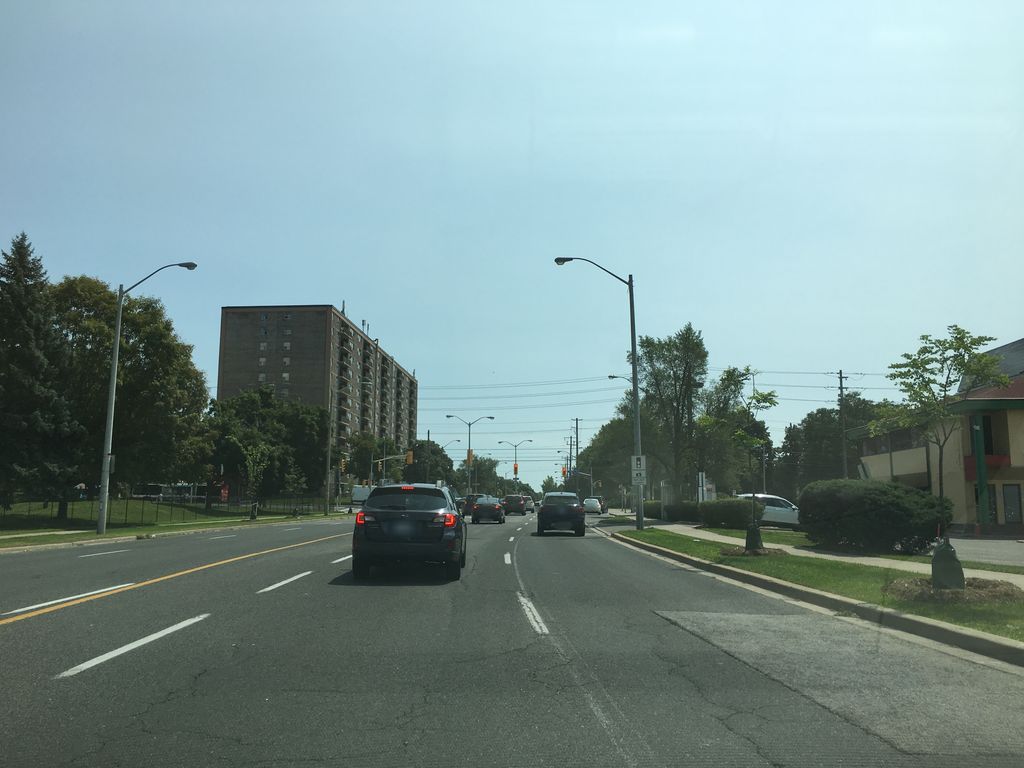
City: toronto